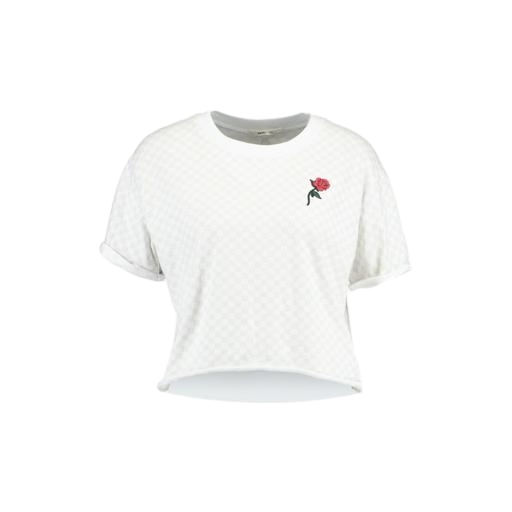
white cropped printed t-shirt, checked t shirt, white embroidered t-shirt, white background